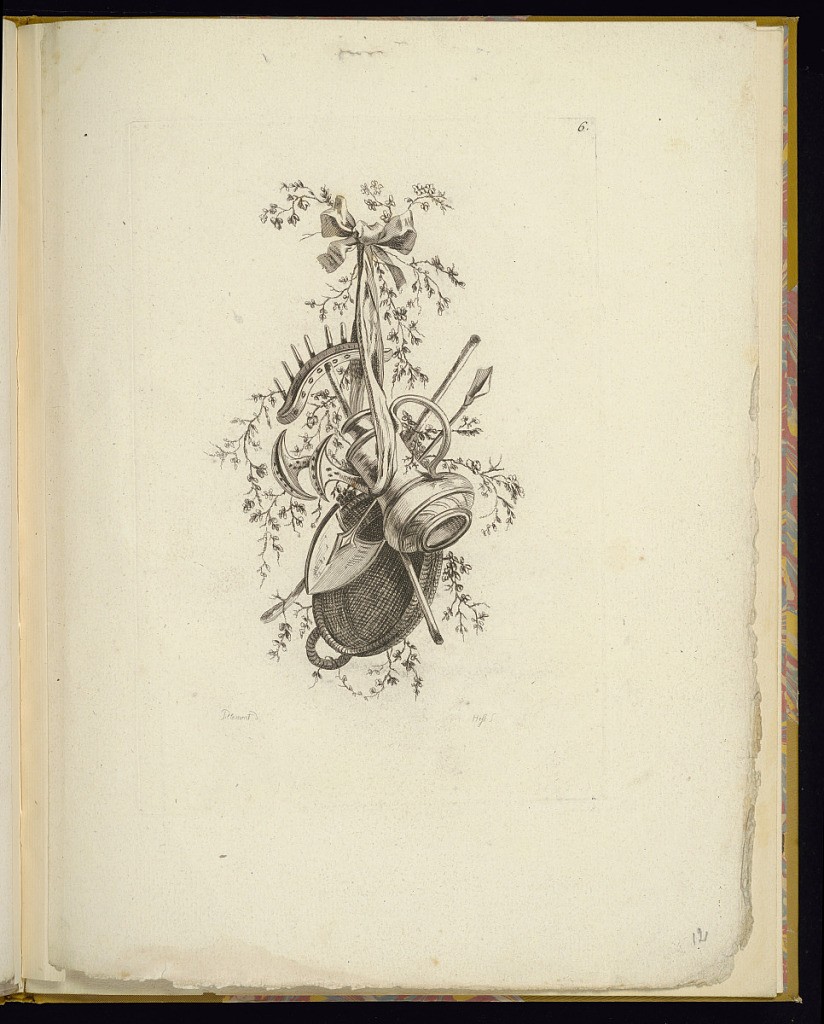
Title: Design for a Pendant Trophy
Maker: Jean-Baptiste Pillement, French, 1728–1808
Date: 1772–77
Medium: Etching on laid paper
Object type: Print
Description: Design for a chinoiserie pendant trophy, from a series of six prints. The trophy features a ribbon tied in a bow with flowers and sprigs, wrapped around agricultural equipment, including a basket, rake, jug, shovel and a couple of sickles. The plate is signed and numbered.